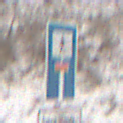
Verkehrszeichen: SackgasseFussgaengerDurchlaessig
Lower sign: HinweisGeaenderteVorfahrtVerkehrsfuehrungVerkehrsregelung3
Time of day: Midday
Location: Outdoor (Nature)
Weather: Overcast
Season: Winter
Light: Natural